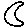
Label: moon